Question: I made a piece of batch-code, and I thought this will work. What I'm thinking that this code is doing? I have some plugins and I want to test if the deploy correct. So I get the pluginlink from the plugins.txt. Then I get the plugin from SVN with the java sentence. I deploy the plugin and get the feedback in test1.txt. Then I do a findStr in that file and searchs for "BUILD SUCCESSFUL" if it is there I want to add the sentence Build Gelukt and if it fails I want to add Build Fout. But I get always the answer Build Gelukt, while as you can see in the image he sends back that the build is Failed.
Whats wrong with this piece of code?
'''
for /f "tokens=* delims= " %%a in (plugins.txt) do (
echo %%a
cd "C:\dotCMS Automatic Install"
java -cp .;"C:\dotCMS Automatic Install\svnkit.jar" Test %%a
cd %dotcms_home%
call ant deploy-plugins > test1.txt
FindStr "SUCCESSFUL" test1.txt
if %ERRORLEVEL% ==1 (echo ^<tr BGCOLOR="#FFFFFF"^>^<td^>%%a^</td^>^<td^>Build Fout^</td^>^</tr^> >> C:\dotCMSResults\goedje.html ) else (echo ^<tr BGCOLOR="#00FF00"^>^<td^>%%a^</td^>^<td^>Build Gelukt^</td^>^</tr^> >> C:\dotCMSResults\goedje.html)
del test1.txt
rem call ant undeploy-plugins >> test.txt
)
'''

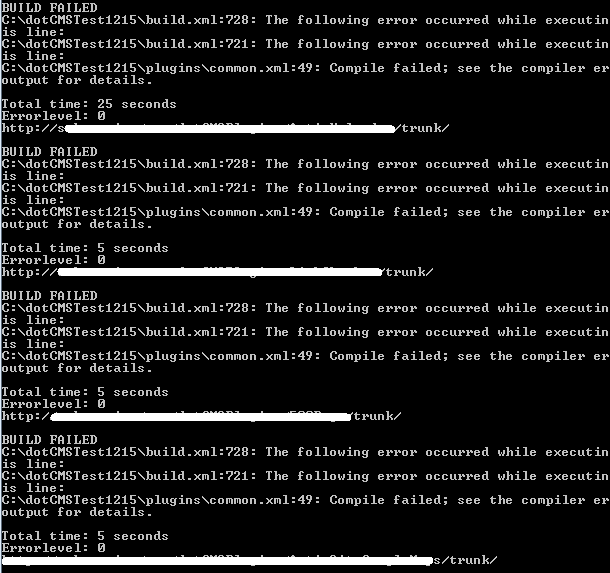
Answer: Classic batch problem - you are setting your ERRORLEVEL and attempting to access it using '%ERRORLEVEL%' within the same 'DO()' clause. '%VAR%' expansion happens at parse time, and the entire 'FOR ... DO()' statement is parsed once, so you are seeing the value of ERRORLEVEL before the statement was executed. Obviously that won't work.
jeb alluded to the answer in his comment regarding disappearing quotes. Your problem will be fixed if you 'setlocal enableDelayedExpansion' at the top, and then use '!ERRORLEVEL!' instead of '%ERRORLEVEL%'. Also, GregHNZ is correct in that the ERRORLEVEL test should occur immediately after your FINDSTR statement.
There are other ways to handle ERRORLEVEL within parentheses that don't require delayed expansion:
The following tests if ERRORLEVEL is greater than or equal 1
'''
IF ERRORLEVEL 1 (...) ELSE (...)
'''
And below conditionally executes commands based on the outcome of the prior command
'''
FindStr "SUCCESSFUL" test1.txt && (
commands to execute if FindStr succeeded
) || (
commands to execute if prior command failed.
)
'''